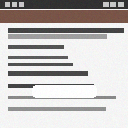
Screen state: on